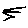
Label: zigzag